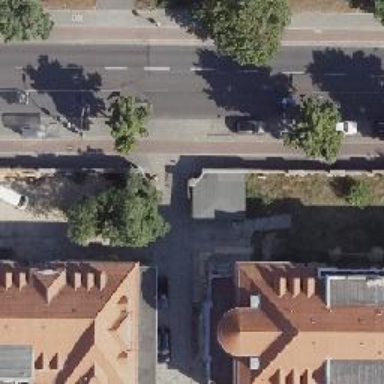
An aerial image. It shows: Living street.